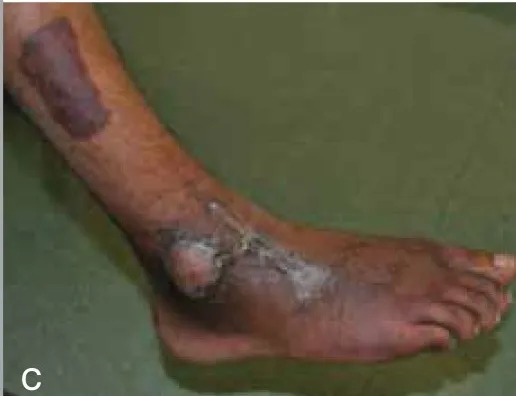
Donor site in healing process. Retail and donor area well healed.
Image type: medical_photograph (skin_photograph)